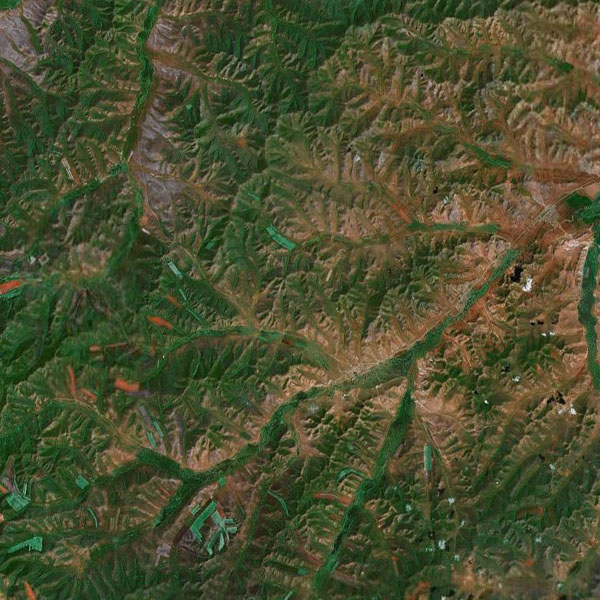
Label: Mountain